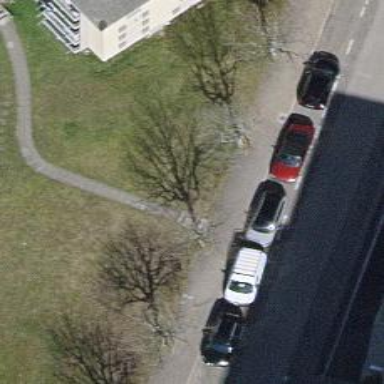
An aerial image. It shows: Street side parking spaces with parallel orientation.